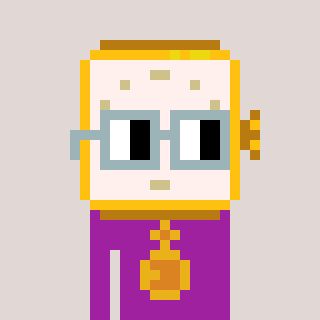
a pixel art character with square dark gray glasses, a watch-shaped head and a magenta-colored body on a warm background